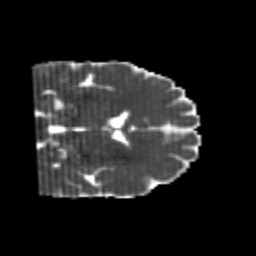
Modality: MD
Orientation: coronal
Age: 24
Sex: male
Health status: healthy
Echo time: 0.074 s